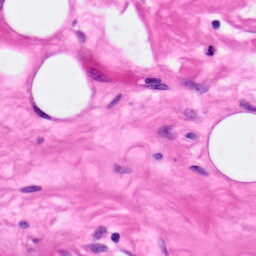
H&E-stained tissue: Pancreatic